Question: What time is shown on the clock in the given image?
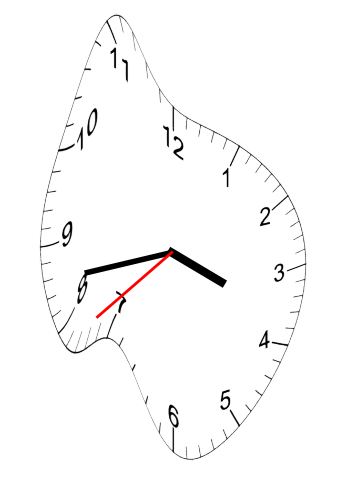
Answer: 03:42:38